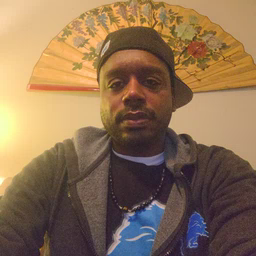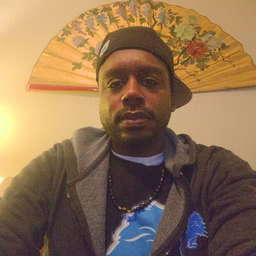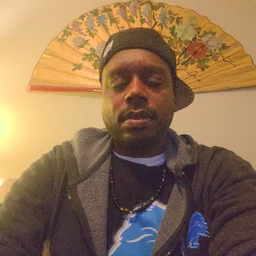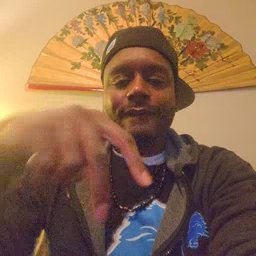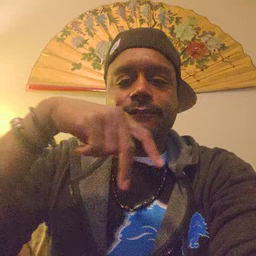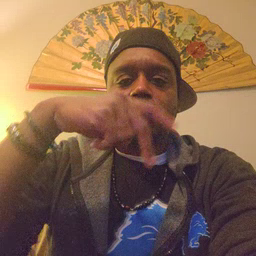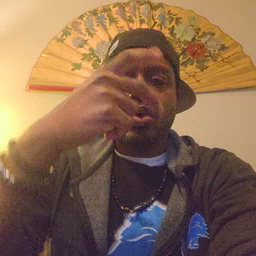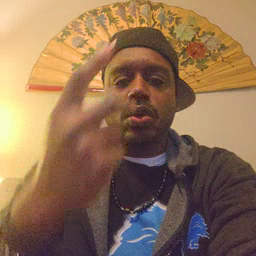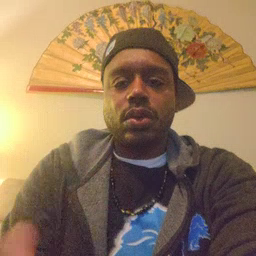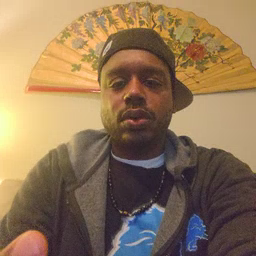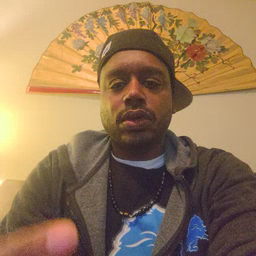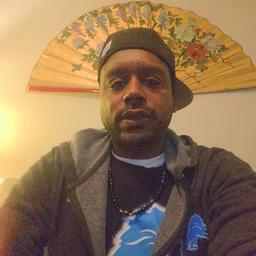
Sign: fall